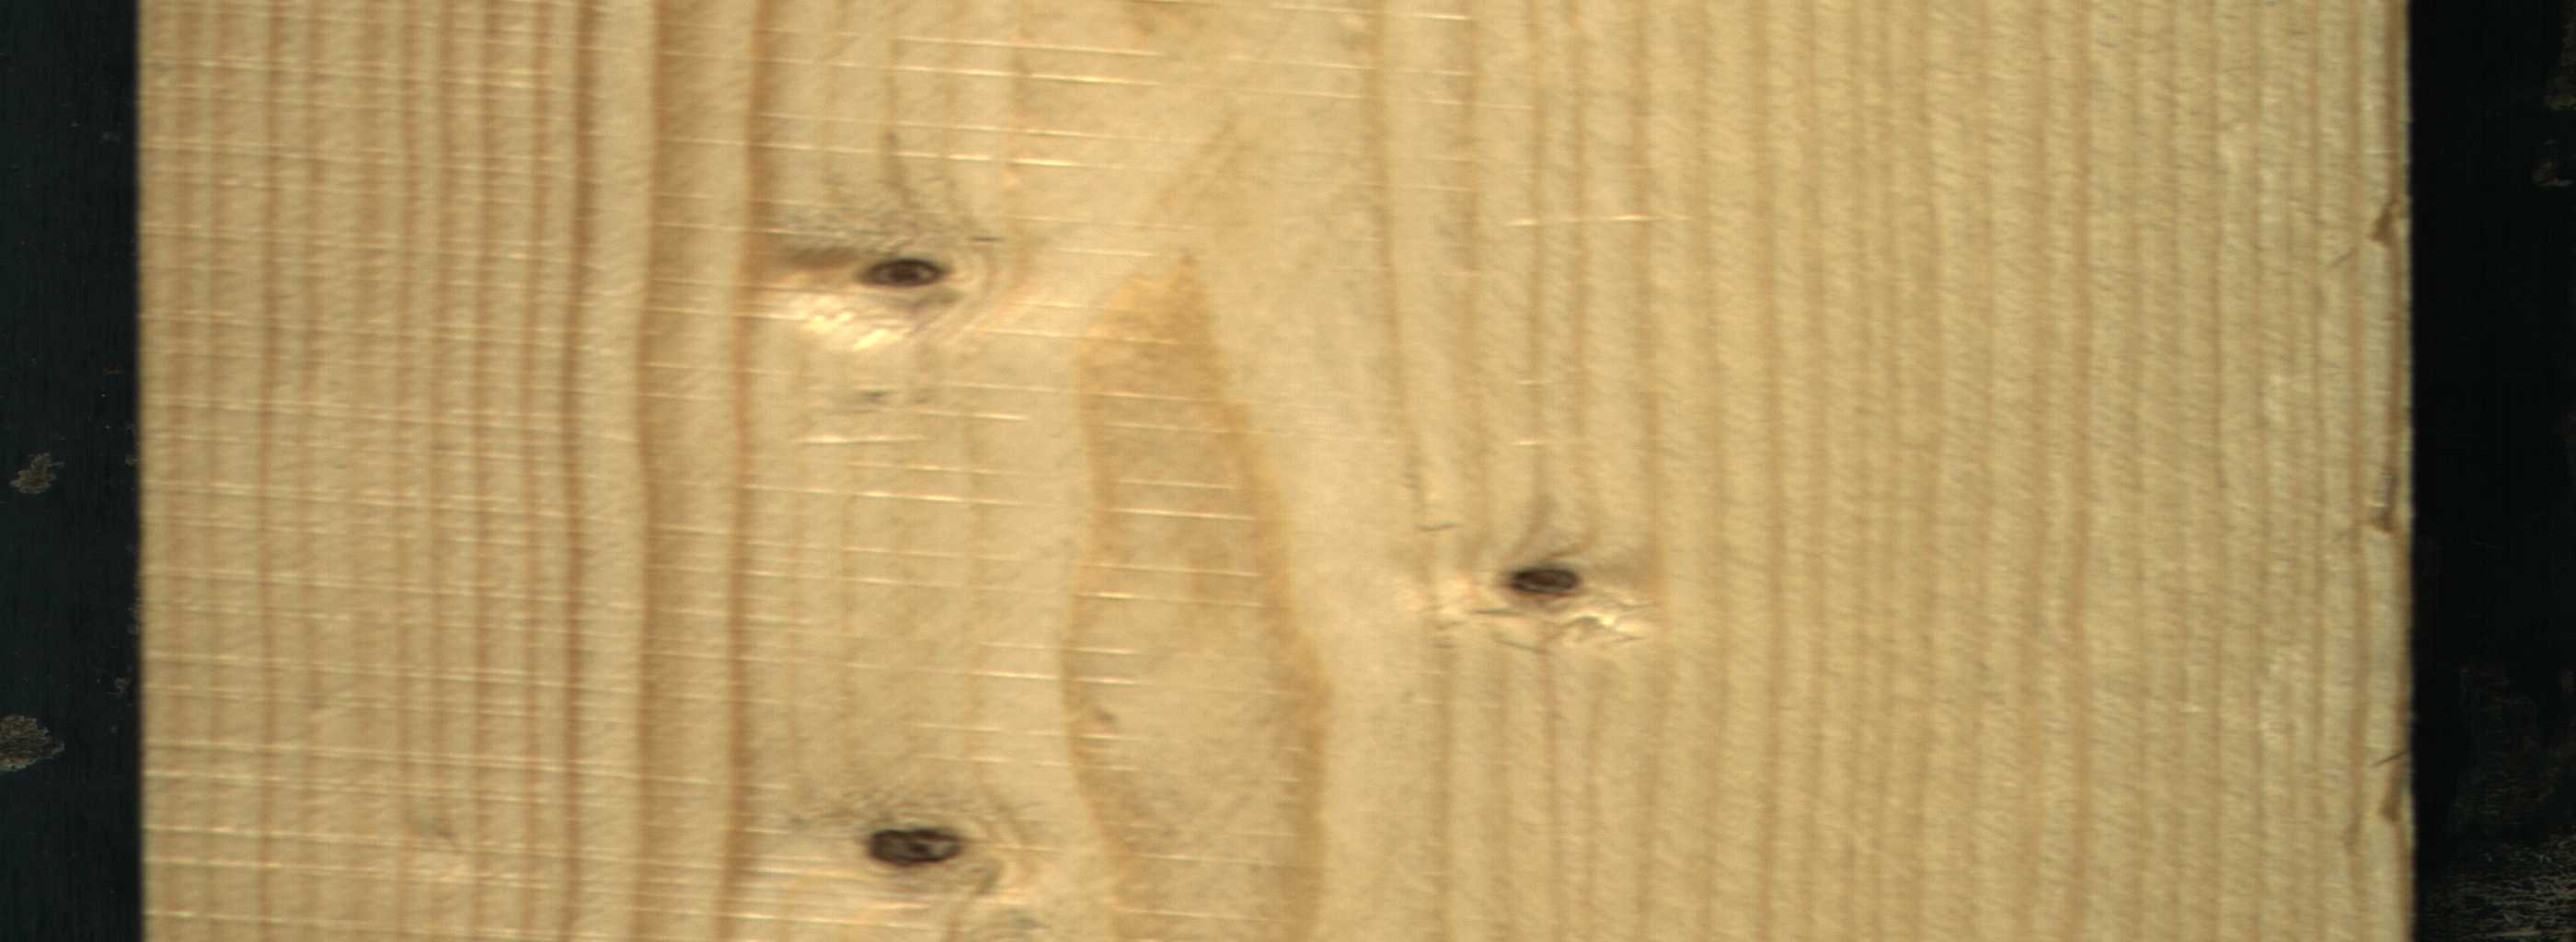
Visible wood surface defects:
Dead_Knot
Dead_Knot
Dead_Knot